Field crop: maize
Growth stage: 2
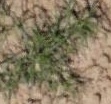
Species: salsola